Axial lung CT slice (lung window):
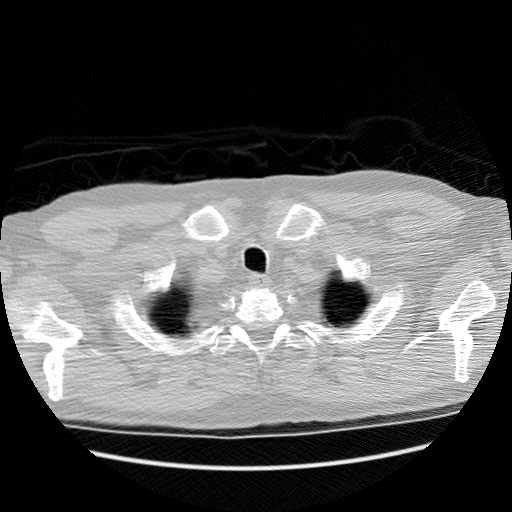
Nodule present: no